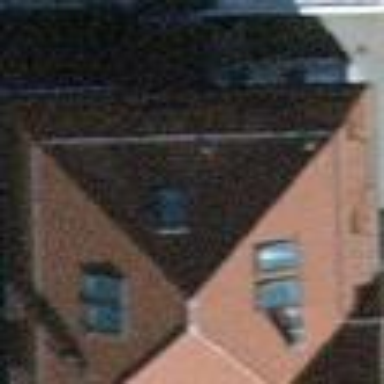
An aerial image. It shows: Residential building with hipped roof.